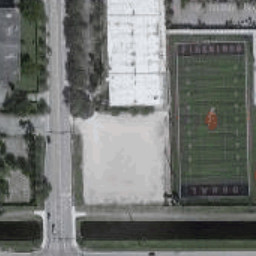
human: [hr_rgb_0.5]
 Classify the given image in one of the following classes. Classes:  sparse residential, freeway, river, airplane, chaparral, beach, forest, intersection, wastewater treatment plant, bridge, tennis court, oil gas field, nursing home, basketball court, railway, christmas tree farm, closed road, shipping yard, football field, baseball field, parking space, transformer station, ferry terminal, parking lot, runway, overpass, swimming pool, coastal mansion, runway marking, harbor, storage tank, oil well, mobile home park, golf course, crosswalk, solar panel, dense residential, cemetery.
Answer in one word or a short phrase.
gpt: football field